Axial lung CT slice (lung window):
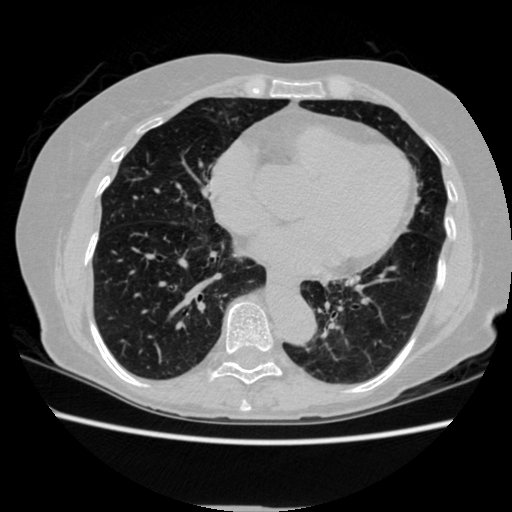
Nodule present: no